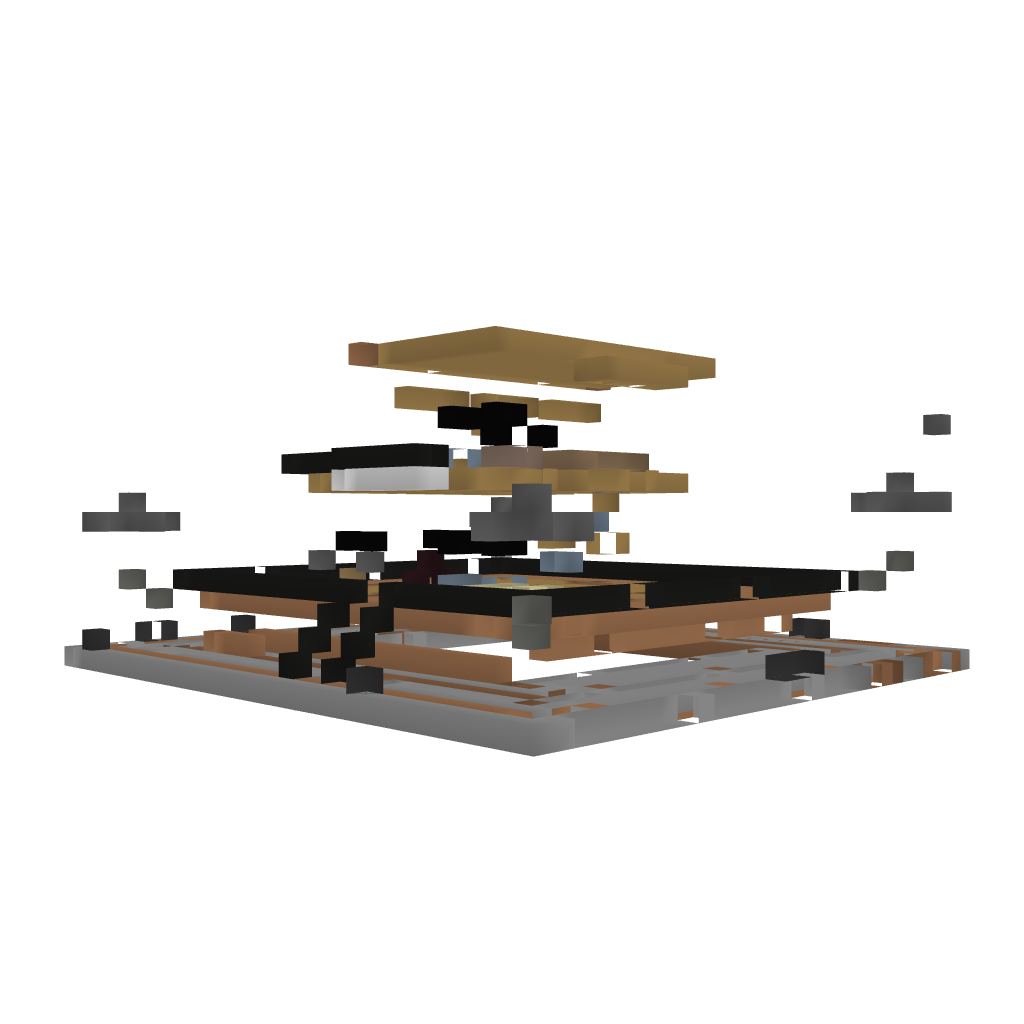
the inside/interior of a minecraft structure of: Modern House